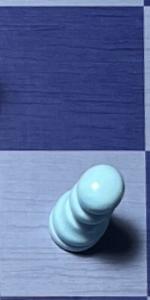
Label: Pawn_White